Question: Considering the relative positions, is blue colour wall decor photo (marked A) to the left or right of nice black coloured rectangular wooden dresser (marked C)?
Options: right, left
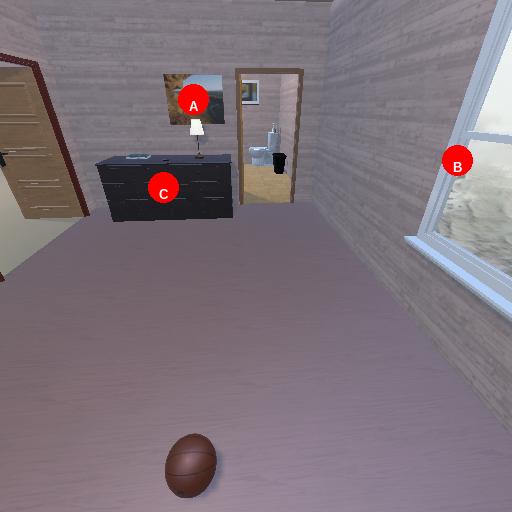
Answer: right